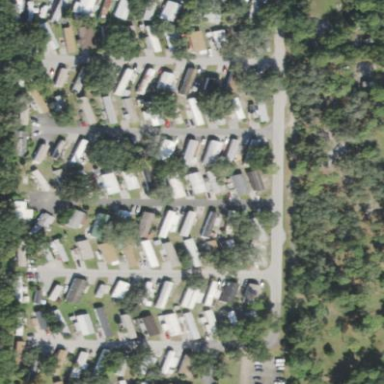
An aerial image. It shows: Residential area designated as trailer park.